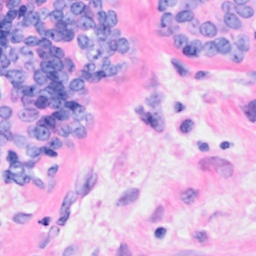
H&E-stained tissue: Breast